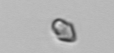
Label: Heterocapsa_rotundata